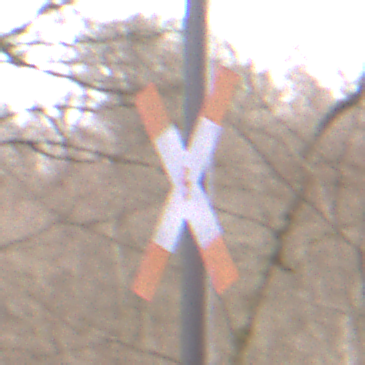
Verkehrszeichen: Andreaskreuz
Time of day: MorningAfternoon
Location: Outdoor (Nature)
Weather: Overcast
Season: Autumn
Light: Natural